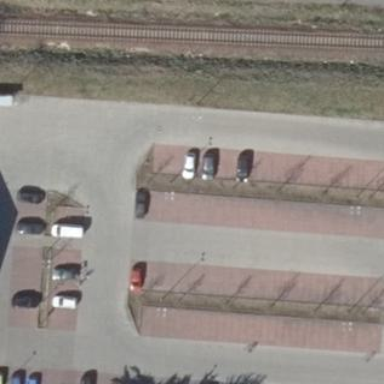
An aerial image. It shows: Parking aisle with cobblestone surface.